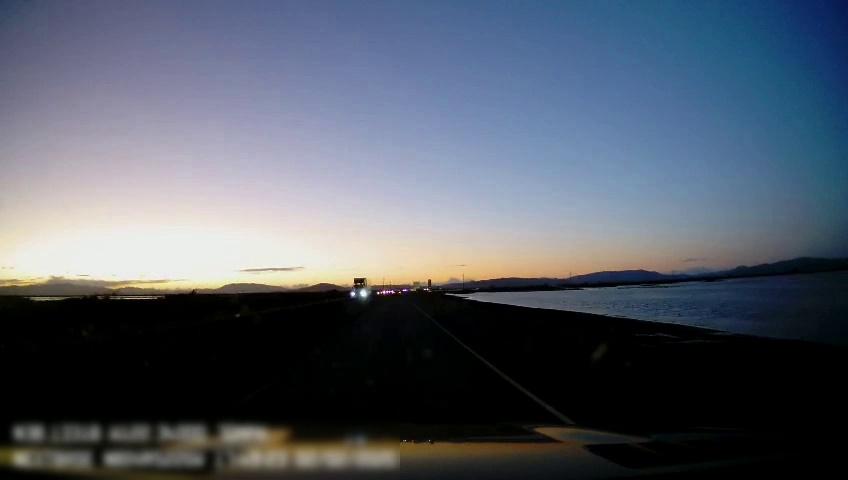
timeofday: Dusk/Dawn/Twilight
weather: Sunny
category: Drivable Space
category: Vehicles | Truck
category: Vehicles | Car
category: Lanes | Current Lane
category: Lanes | Current Lane